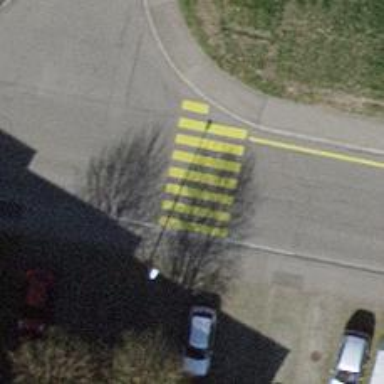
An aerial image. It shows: Zebra crossing on the road.